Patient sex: F
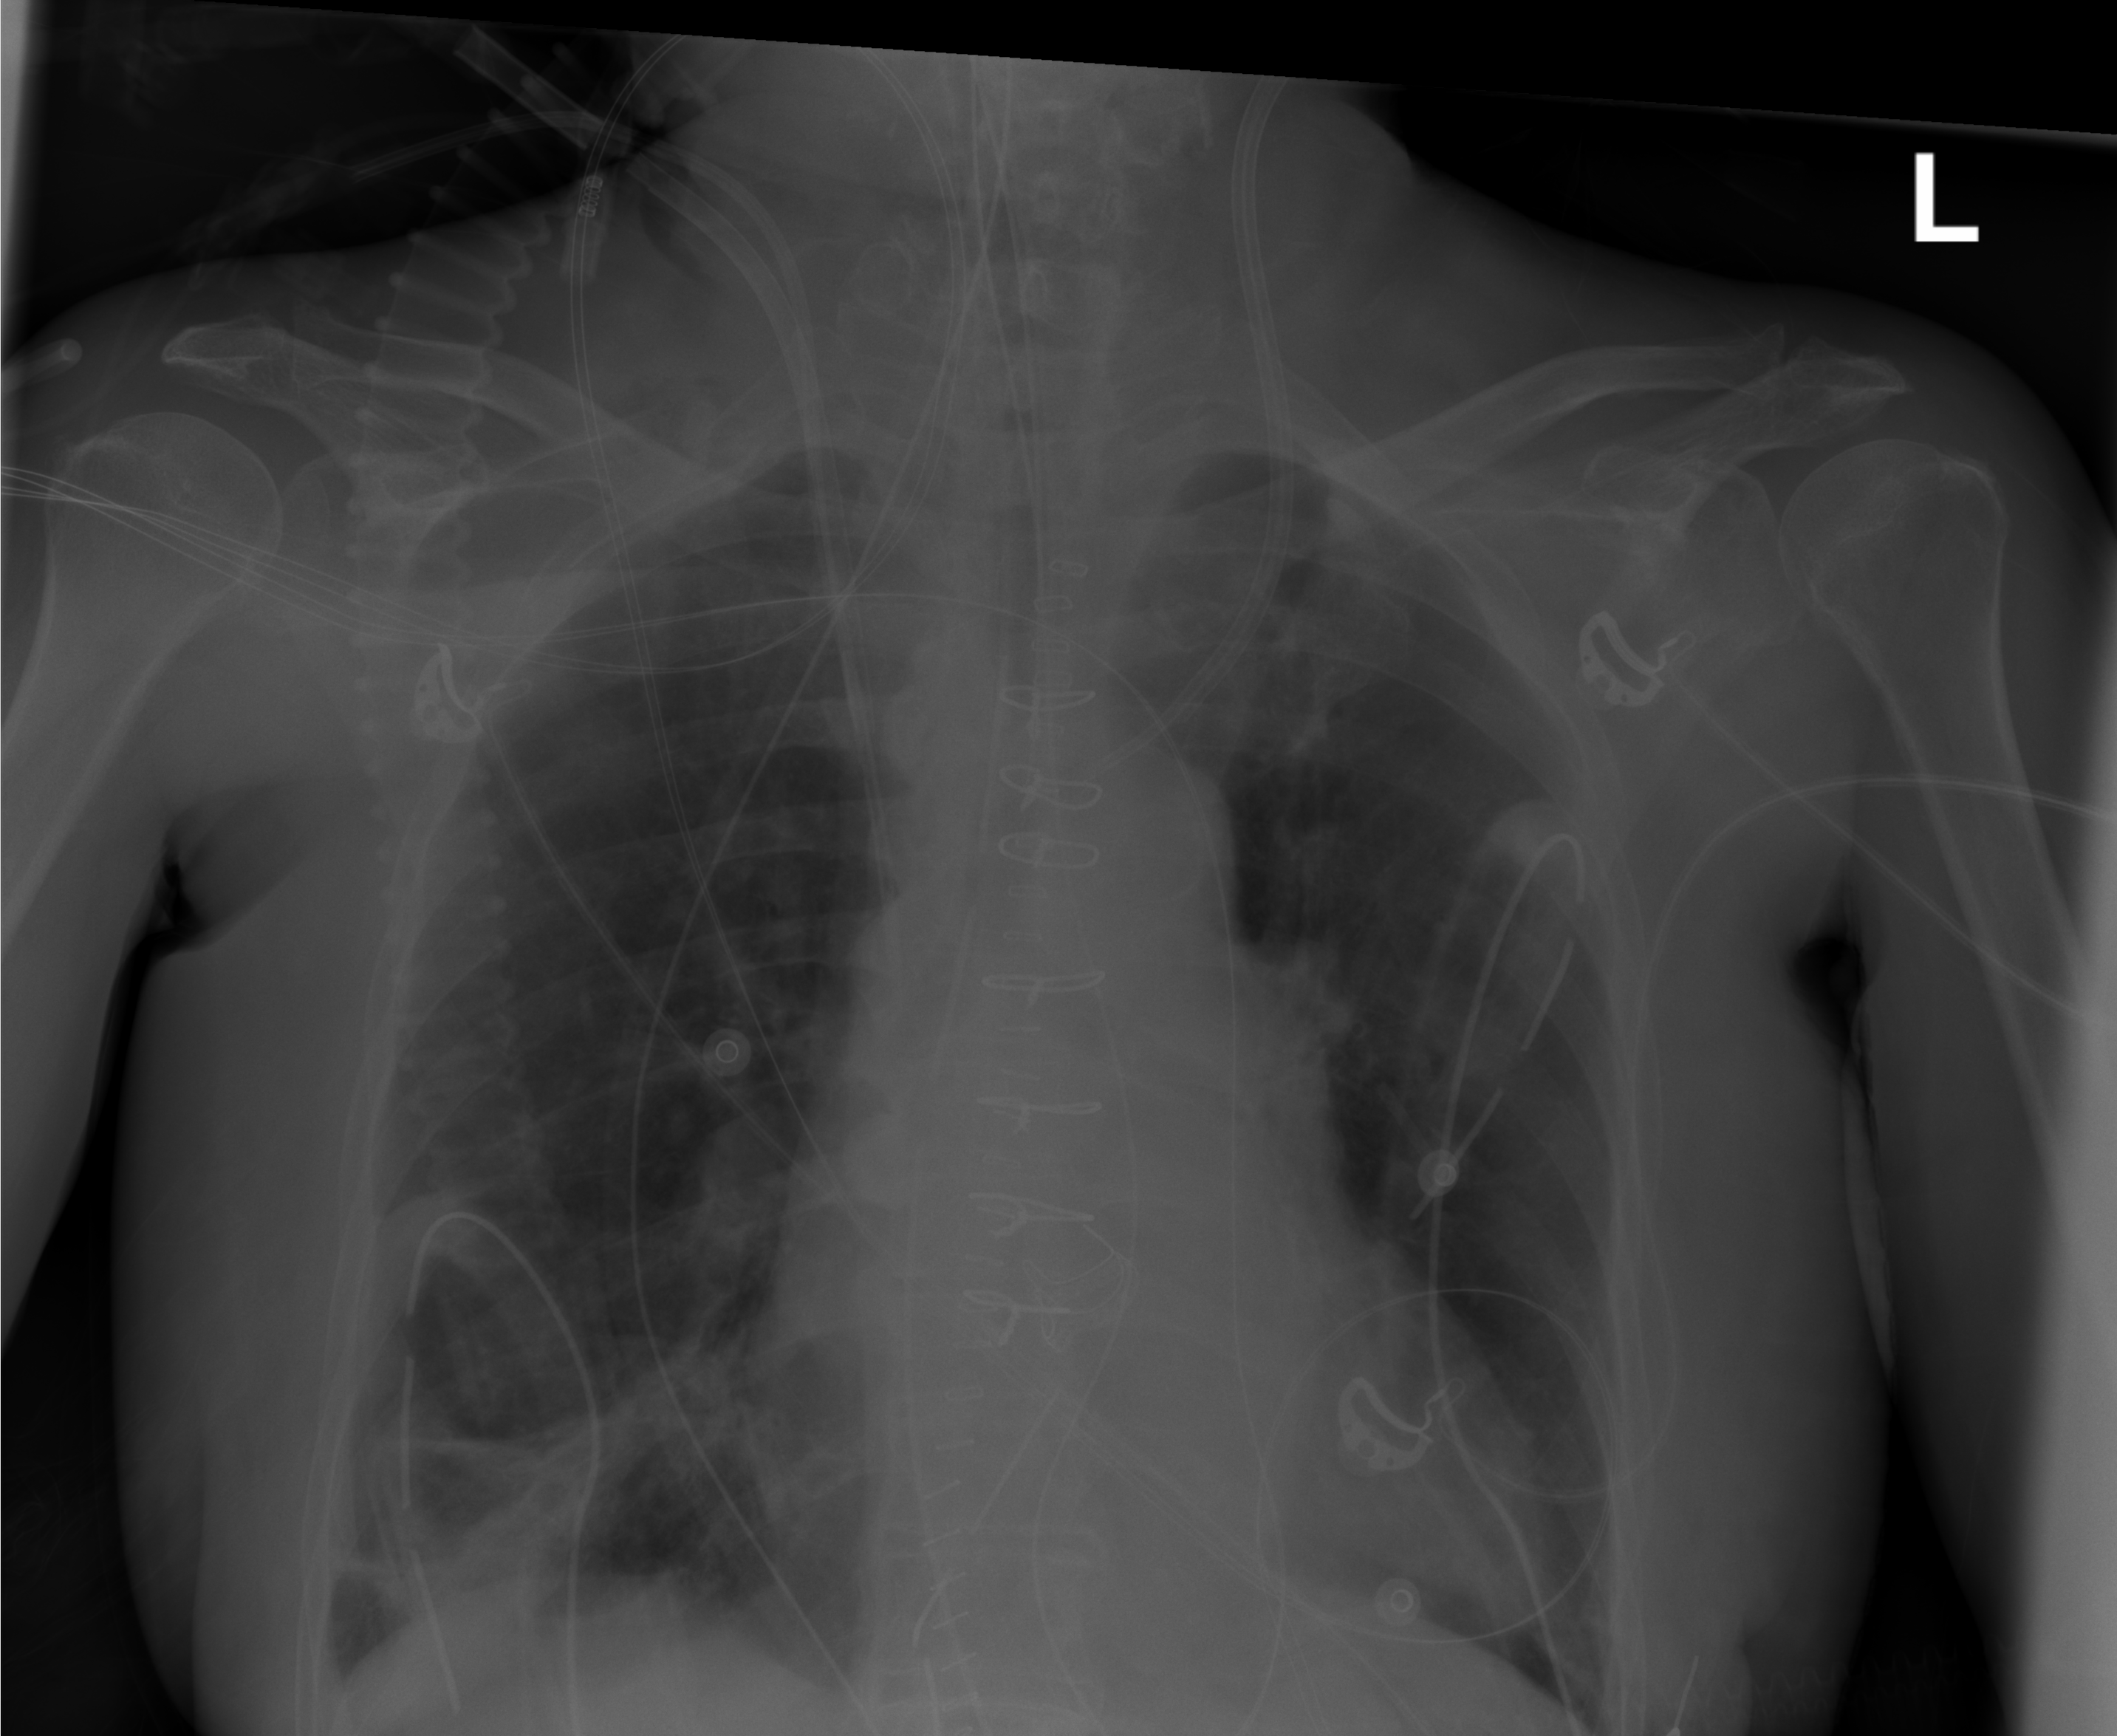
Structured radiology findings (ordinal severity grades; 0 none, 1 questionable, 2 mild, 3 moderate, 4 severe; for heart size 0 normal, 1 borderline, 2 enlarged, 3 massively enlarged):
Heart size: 2
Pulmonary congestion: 0
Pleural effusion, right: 0
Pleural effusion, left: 0
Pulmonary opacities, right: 1
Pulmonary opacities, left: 0
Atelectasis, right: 2
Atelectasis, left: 2